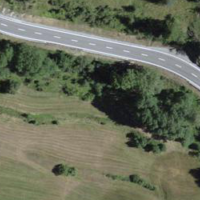
EUNIS habitat code: 24
Species observed at this site:
Hedysarum hedysaroides